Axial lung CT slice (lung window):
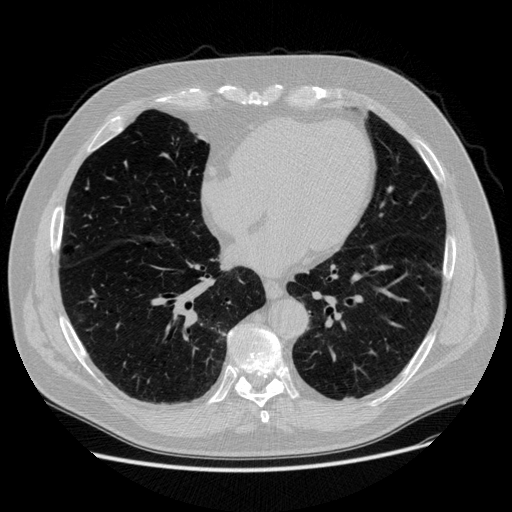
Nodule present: no